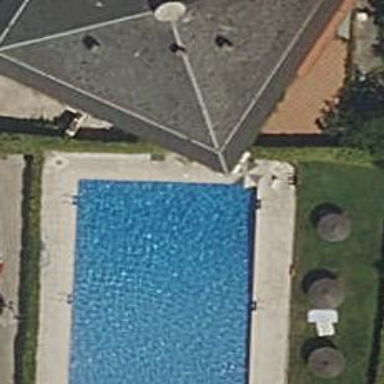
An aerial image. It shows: Swimming pool located in leisure land.